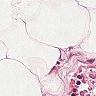
Metastatic tissue present: no